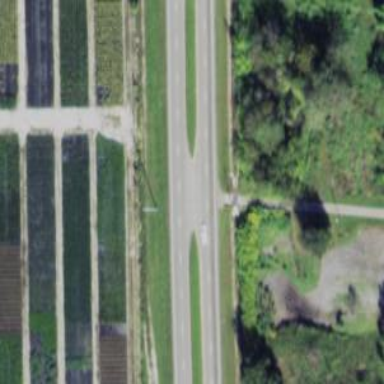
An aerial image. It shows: Asphalt road with secondary link designation.